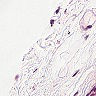
Metastatic tissue present: no